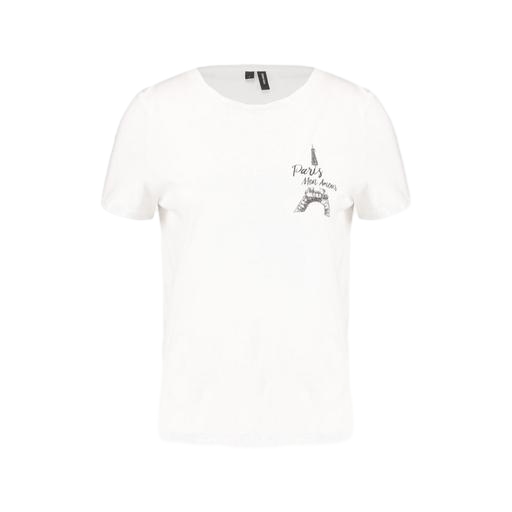
white paris print t-shirt, t-shirt twist graphic, la vie paris motif tee, white background